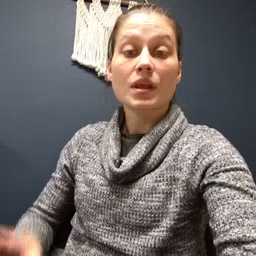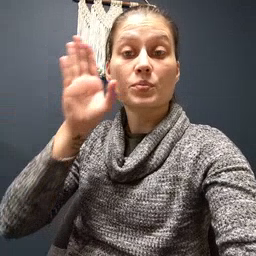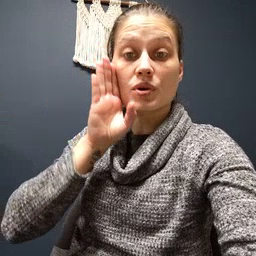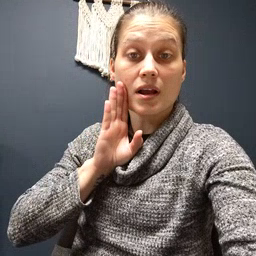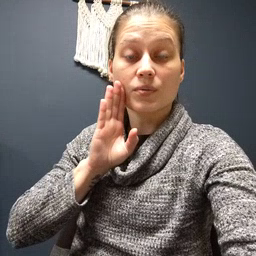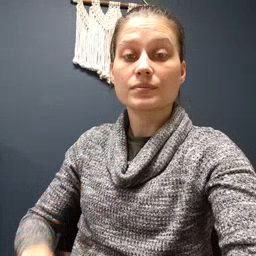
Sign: brown